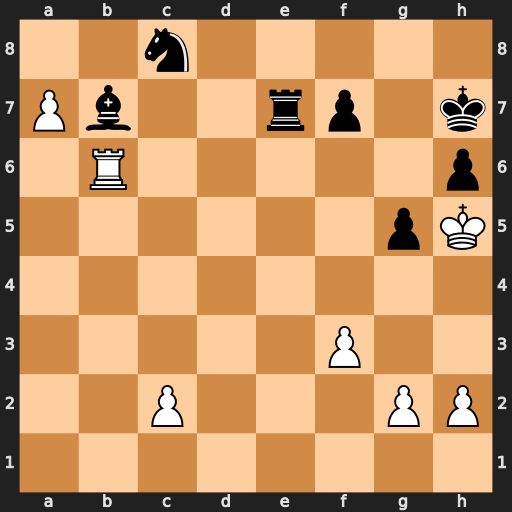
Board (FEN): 2n5/Pb2rp1k/1R5p/6pK/8/5P2/2P3PP/8
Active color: w
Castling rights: -
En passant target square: -
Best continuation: Rxb7 Rxb7 a8=Q